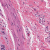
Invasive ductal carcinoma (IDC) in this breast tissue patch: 1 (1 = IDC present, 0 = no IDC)